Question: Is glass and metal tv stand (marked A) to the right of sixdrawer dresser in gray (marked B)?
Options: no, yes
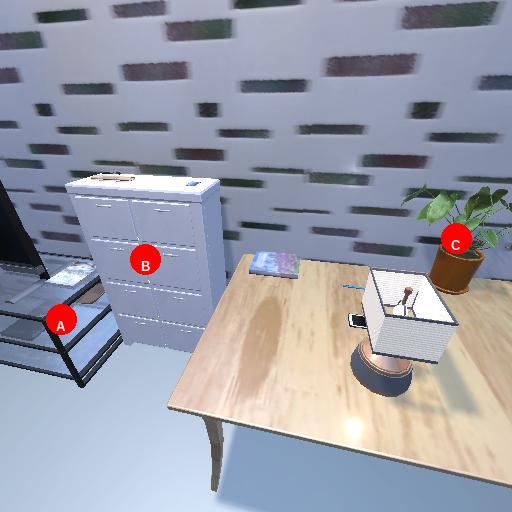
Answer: no